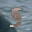
Label: 9